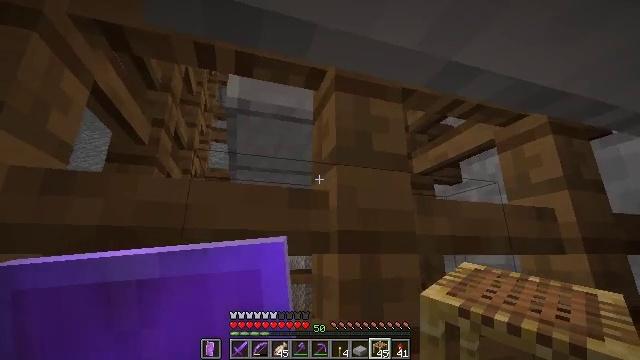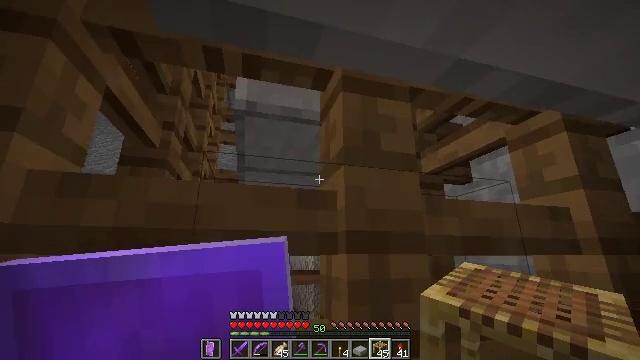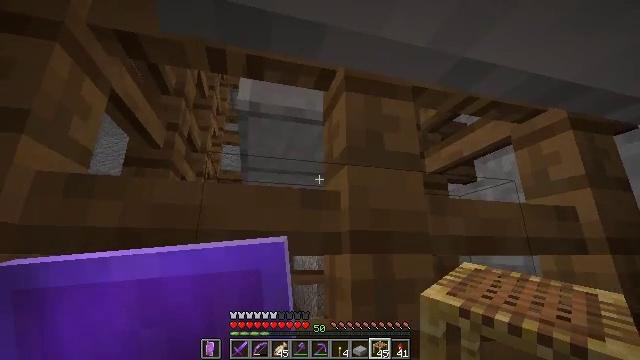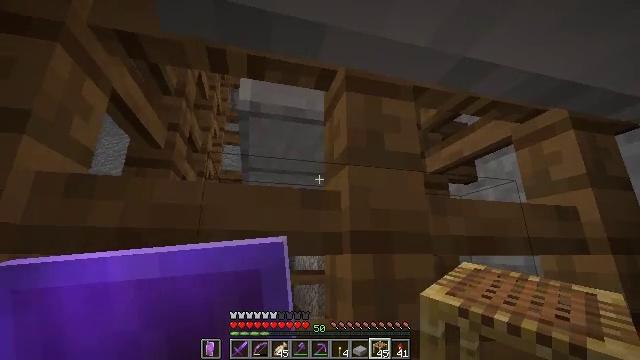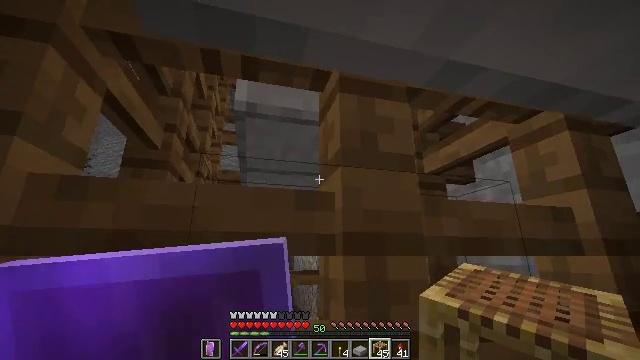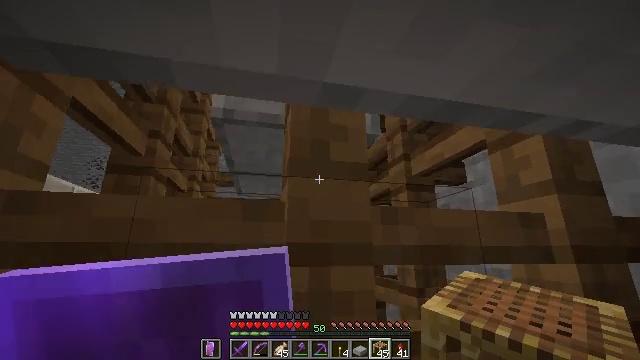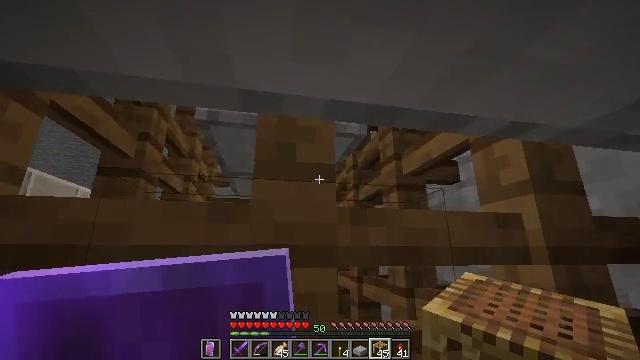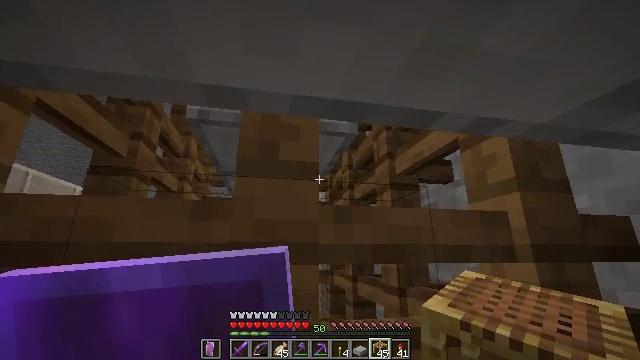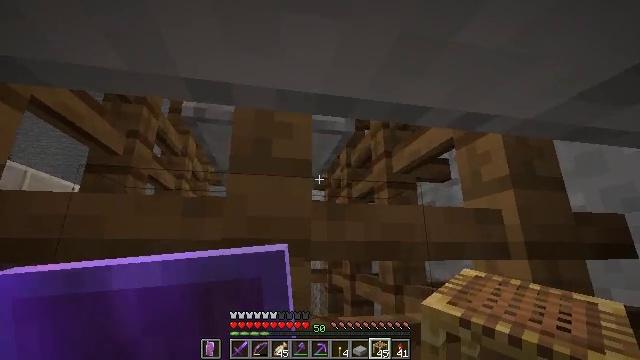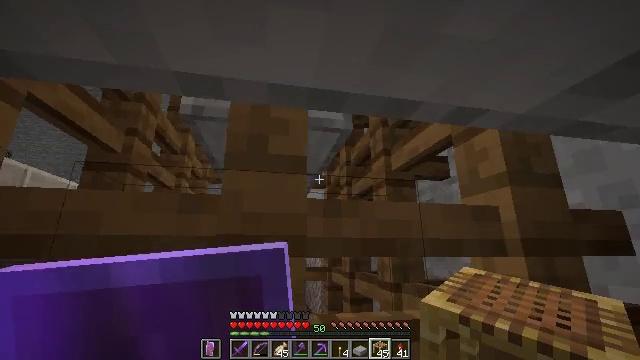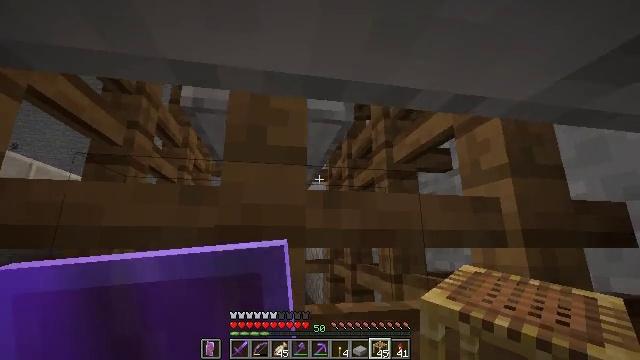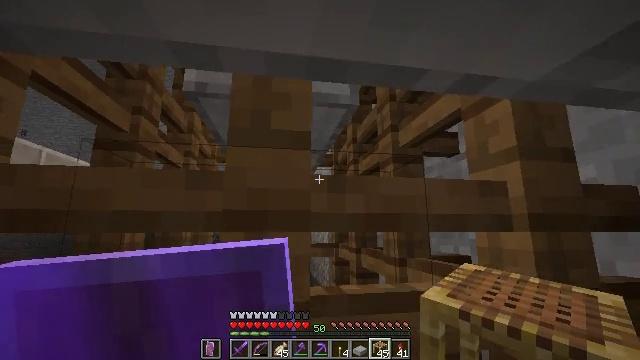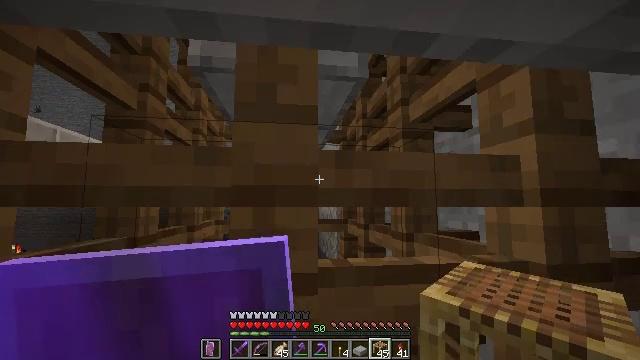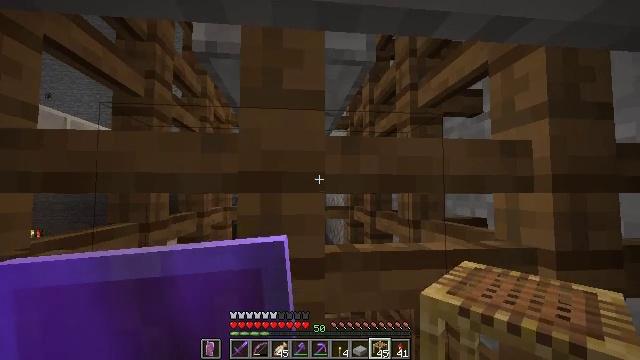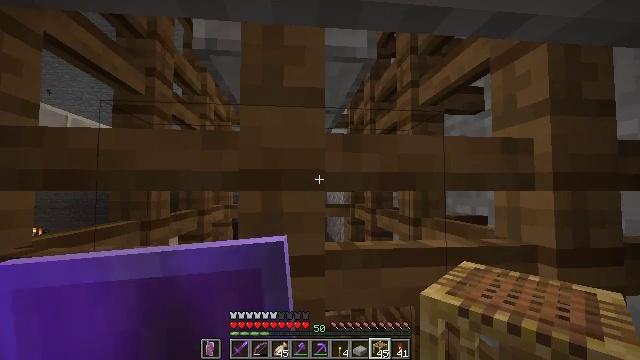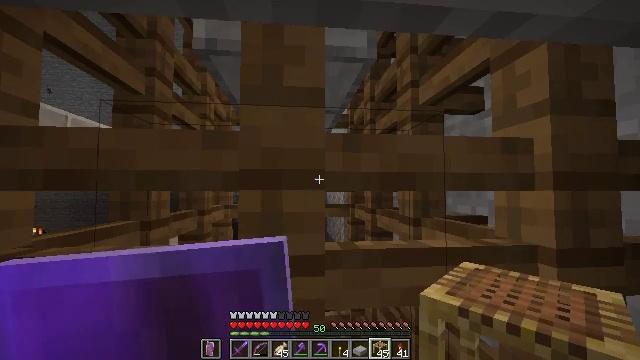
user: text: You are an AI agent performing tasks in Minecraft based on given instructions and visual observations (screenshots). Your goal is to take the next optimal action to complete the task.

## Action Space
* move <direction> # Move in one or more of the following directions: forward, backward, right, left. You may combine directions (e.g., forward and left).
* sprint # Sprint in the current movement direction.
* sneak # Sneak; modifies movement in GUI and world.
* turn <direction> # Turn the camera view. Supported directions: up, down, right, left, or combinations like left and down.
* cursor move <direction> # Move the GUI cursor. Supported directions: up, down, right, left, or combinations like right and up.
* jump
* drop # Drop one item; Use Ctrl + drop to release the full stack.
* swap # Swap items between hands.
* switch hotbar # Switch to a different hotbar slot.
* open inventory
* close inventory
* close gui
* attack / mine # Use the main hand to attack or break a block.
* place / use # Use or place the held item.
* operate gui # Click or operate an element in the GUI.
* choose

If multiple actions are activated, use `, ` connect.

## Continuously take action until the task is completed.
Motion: motion action
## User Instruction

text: Remove the spruce fence from the structure.
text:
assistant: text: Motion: turn left
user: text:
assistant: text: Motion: no_op
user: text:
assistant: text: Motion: no_op
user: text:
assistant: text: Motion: move right
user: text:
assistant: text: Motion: move right, turn left
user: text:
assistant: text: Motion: turn left
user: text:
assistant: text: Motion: no_op
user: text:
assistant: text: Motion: no_op
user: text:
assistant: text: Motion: no_op
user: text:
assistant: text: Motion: turn down
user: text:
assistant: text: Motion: turn left and down
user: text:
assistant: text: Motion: turn left and down
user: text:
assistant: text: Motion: turn left and down
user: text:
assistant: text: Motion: no_op
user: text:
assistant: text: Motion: no_op
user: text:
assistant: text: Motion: no_op
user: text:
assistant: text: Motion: no_op
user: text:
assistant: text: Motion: no_op
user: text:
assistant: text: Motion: no_op
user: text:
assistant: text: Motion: no_op
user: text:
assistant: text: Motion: no_op
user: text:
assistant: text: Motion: no_op
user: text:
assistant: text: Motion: no_op
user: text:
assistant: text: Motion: no_op
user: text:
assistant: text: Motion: no_op
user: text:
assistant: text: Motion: no_op
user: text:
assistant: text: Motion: no_op
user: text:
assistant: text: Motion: no_op
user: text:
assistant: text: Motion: no_op
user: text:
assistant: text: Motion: no_op